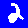
Digit: 2